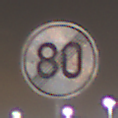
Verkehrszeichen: EndeGeschwindigkeit80
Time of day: Night
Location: Outdoor (Urban)
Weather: PartlyCloudy
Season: NotSpecified
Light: Artificial